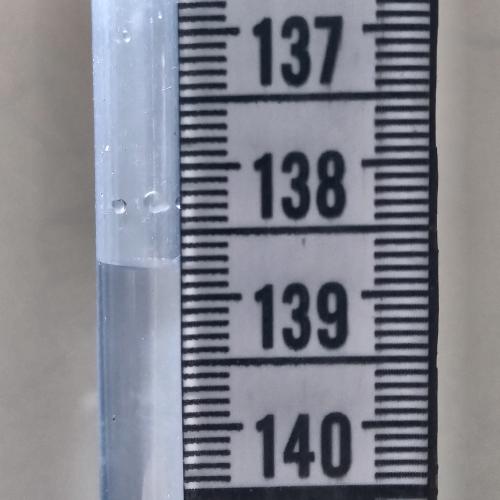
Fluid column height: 138.8 cm